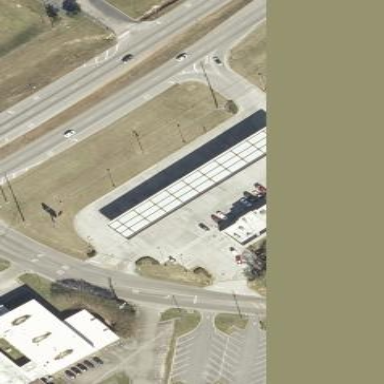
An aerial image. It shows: Fuel station with roof.